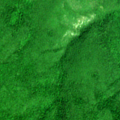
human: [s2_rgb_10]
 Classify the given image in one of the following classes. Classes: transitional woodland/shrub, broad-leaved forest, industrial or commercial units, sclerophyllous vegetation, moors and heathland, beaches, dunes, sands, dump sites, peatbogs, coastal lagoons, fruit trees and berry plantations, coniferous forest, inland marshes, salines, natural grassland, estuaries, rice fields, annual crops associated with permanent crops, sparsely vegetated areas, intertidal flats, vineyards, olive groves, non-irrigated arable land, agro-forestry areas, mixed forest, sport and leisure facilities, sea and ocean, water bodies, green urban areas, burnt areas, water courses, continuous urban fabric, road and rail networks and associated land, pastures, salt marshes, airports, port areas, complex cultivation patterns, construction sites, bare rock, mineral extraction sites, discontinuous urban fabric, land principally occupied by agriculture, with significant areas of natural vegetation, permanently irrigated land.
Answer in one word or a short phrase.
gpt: broad-leaved forest, transitional woodland/shrub